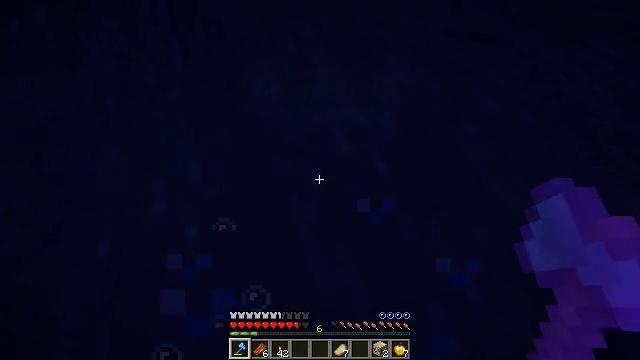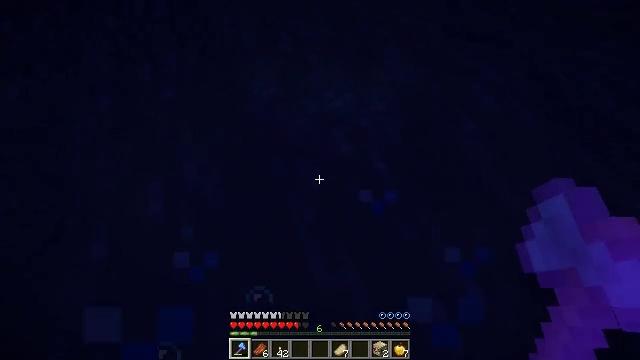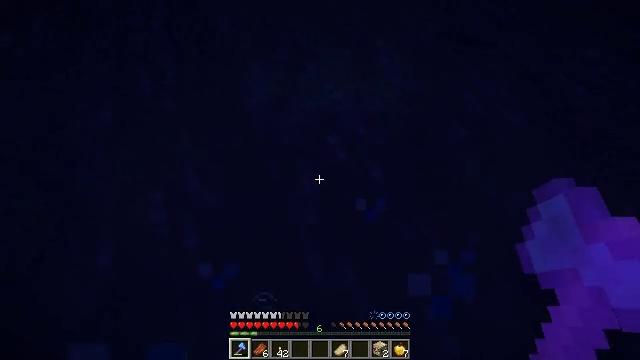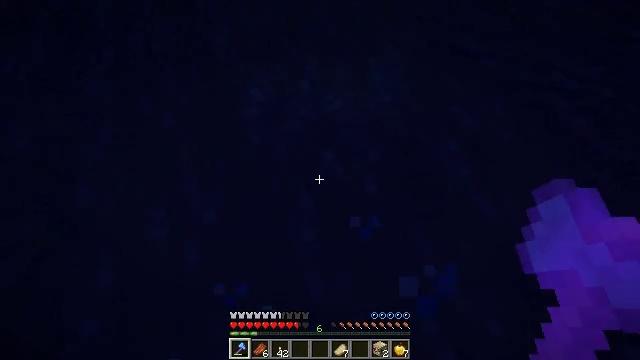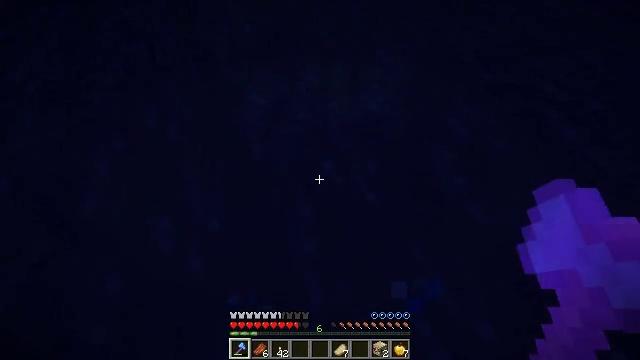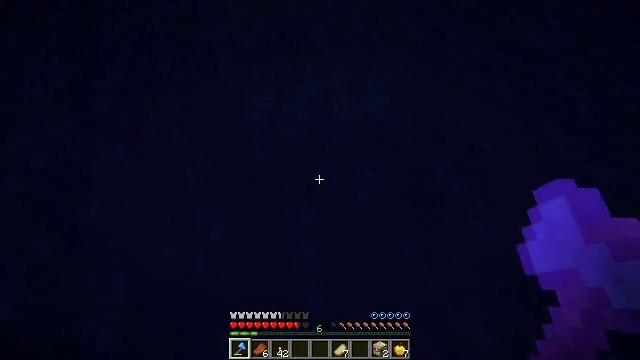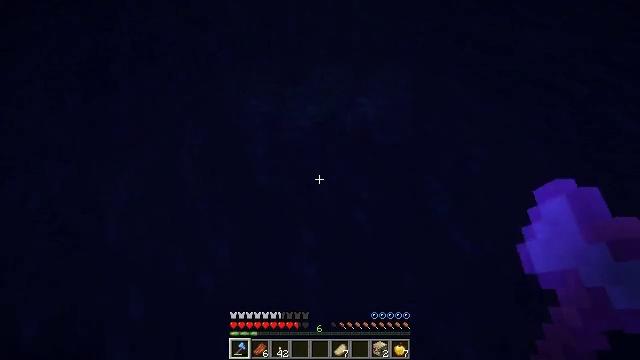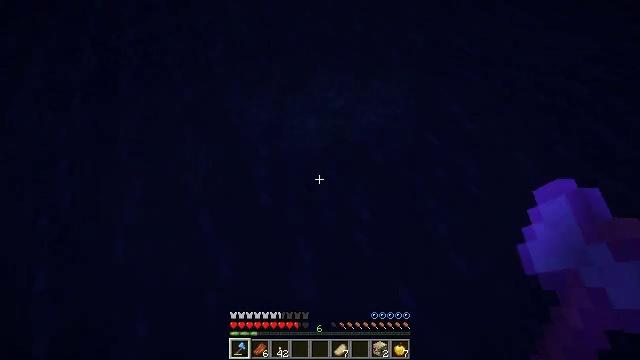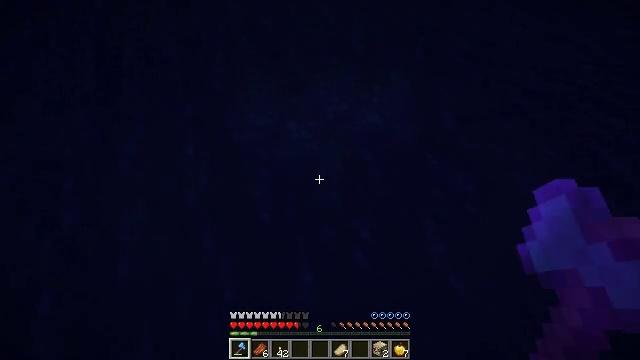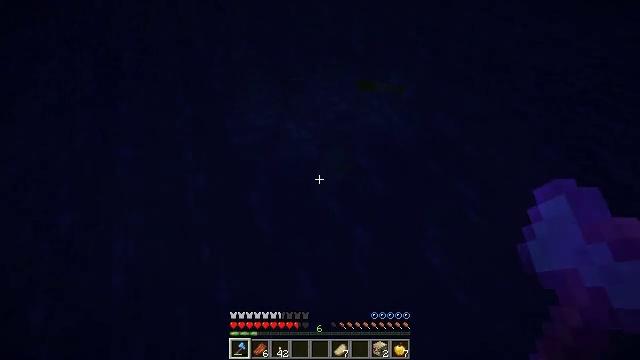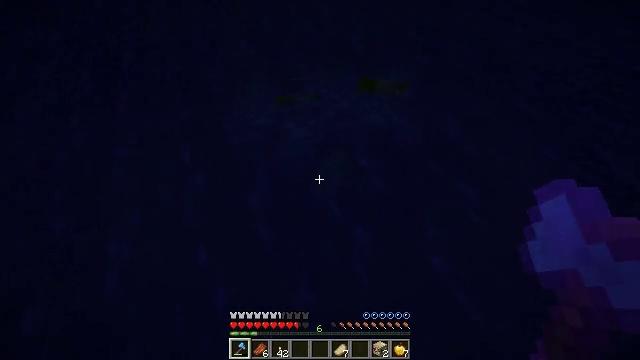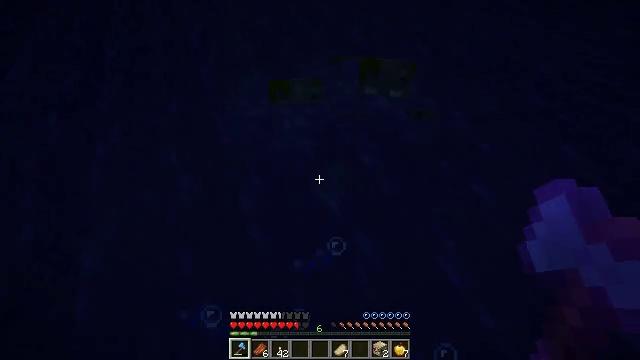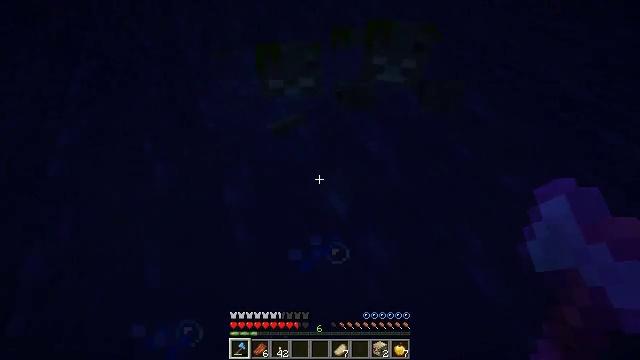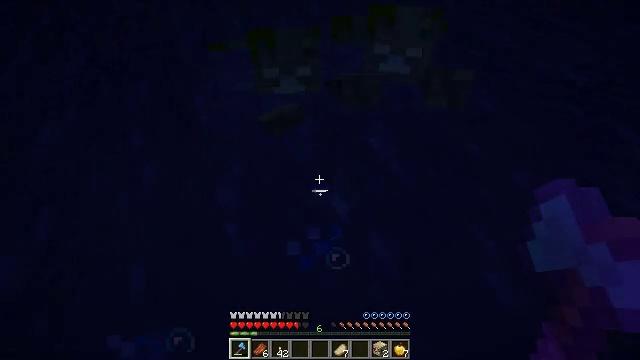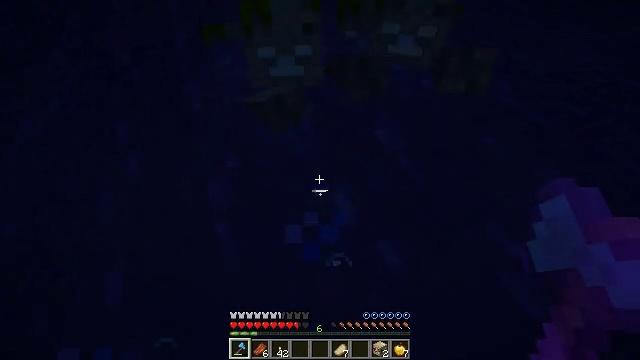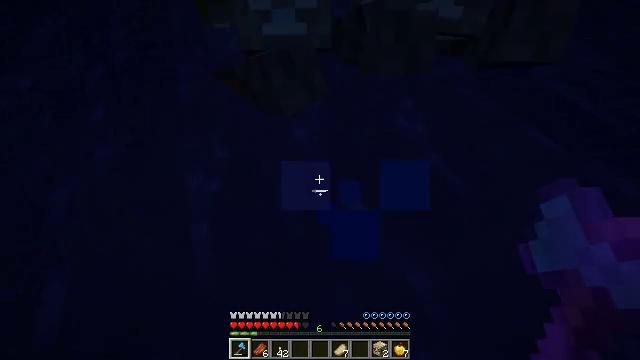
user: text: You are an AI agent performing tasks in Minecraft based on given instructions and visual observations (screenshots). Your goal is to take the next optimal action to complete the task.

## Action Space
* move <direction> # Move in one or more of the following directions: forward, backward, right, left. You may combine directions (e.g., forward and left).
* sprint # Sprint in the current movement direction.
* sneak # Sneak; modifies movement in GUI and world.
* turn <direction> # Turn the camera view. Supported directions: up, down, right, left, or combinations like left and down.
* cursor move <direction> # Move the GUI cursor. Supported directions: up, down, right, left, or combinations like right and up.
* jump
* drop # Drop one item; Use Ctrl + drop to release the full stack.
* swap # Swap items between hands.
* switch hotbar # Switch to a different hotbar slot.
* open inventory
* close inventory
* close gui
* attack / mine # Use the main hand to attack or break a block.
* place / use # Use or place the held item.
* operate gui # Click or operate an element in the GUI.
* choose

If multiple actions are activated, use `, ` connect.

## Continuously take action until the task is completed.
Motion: motion action
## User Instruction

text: Hunt the drowned.
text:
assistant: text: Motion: jump
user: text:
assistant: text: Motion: jump
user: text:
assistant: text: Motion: turn right and up, jump
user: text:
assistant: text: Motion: jump
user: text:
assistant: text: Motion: move forward, jump
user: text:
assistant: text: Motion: move forward, jump
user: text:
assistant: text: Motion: move forward, turn up
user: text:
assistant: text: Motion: move forward
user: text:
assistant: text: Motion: move forward
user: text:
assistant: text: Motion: move forward
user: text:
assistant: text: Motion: move forward
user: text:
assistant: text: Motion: move forward
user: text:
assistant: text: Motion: move forward
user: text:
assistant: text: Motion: move forward
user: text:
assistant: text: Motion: move forward, turn left
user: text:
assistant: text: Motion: move forward, turn left and up
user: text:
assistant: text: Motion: turn up
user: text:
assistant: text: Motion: move back, turn right and up
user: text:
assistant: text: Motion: move back, turn right, attack / mine
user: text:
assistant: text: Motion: move back, attack / mine
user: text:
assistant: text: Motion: move back, turn left
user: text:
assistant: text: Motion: move back, turn left and up
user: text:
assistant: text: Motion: move back, turn left and up
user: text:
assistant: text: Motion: move back
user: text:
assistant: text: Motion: move back, turn right
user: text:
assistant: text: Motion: move back
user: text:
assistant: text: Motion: move back, turn up
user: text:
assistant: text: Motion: move back, turn up
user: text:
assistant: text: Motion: move back, turn up
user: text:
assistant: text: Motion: move back, turn up